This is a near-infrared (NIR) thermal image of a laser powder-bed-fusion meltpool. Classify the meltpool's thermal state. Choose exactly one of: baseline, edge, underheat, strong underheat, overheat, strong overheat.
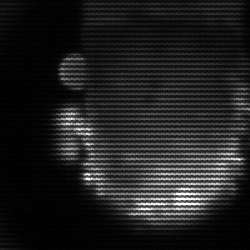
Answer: baseline